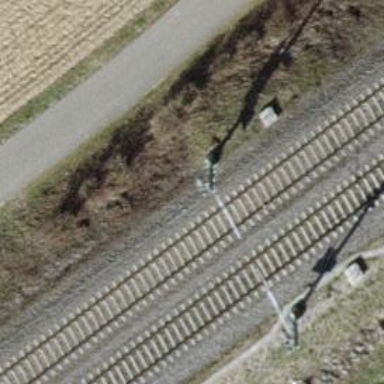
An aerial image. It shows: Catenary mast for power lines.